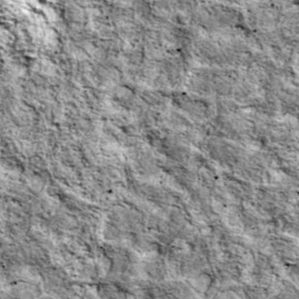
Label: non_frost